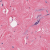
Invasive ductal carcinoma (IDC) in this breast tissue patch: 0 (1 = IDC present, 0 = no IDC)